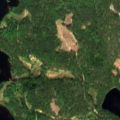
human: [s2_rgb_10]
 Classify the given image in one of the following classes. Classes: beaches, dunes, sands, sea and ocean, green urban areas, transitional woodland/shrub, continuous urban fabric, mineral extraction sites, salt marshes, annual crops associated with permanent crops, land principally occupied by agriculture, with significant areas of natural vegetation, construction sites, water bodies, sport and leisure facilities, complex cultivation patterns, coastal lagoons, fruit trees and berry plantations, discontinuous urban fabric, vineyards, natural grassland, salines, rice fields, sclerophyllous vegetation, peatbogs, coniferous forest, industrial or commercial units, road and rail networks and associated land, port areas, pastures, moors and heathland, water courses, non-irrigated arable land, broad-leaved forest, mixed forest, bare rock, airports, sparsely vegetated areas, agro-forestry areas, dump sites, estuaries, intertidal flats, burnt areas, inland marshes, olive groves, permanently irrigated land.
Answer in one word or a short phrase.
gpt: coniferous forest, water bodies